Question: I am using LiveCharts in WPF to create a Cartesian Chart with columns. The values come from a list which in turns is populated with values from a database.
Everything works fine except I would like each column to have a different fill. It does not matter what color, just a random color for each seperate column. Also, I do not want to create a new series for each value because there are too many values.
The Mappers method from the similar question does not work for me since the example changes color according to how high the value is. I want different colors for each different axis label.
This is the part of my code where I create the series:
'''
cartesianChart.Series.Add(new ColumnSeries
{
Title = "Column Chart: ",
Fill = Brushes.CadetBlue,
Values = valuesList.AsChartValues(),
DataLabels = true,
LabelPoint = point => (point.Y).ToString(),
});
'''
This is what the chart looks like:

Any ideas would be appreciated.
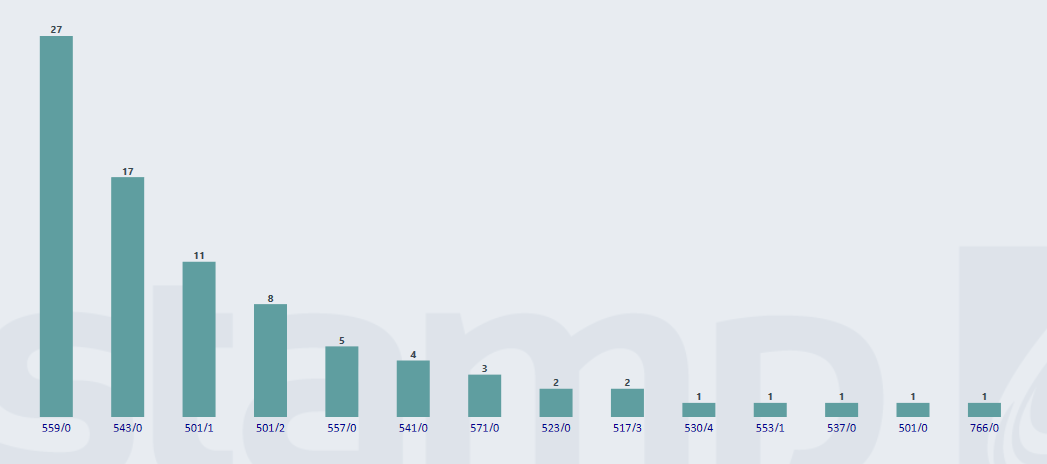
Answer: If you use a SeriesCollection in LiveCharts it will automatically assign a different color to every individual series in the collection.
For this example I have taken a snippet from one of my projects which adds multiple series and has a separate List which contains all the series names. This will loop and add each series in to the collection and add the series data and series name from the list.
'''
SeriesCollection = new LiveCharts.SeriesCollection();
List<GearedValues<long>> seriesList = new List<GearedValues<long>>();
seriesList.Add(Data1.AsGearedValues().WithQuality(Quality.Low));
seriesList.Add(Data2.AsGearedValues().WithQuality(Quality.Low));
for(int i = 0; i < seriesName.Count(); ++i)
{
SeriesCollection.Add(new GColumnSeries
{
Values = seriesList[i],
Name = seriesName[i],
Fill = System.Windows.Media.Brushes.Transparent,
StrokeThickness = 1,
PointGeometry = null,
LineSmoothness = 0,
});
}
'''
'''
SeriesCollection = new LiveCharts.SeriesCollection();
List<ChartValues<long>> seriesList = new List<ChartValues<long>>();
seriesList.Add(Data1);
seriesList.Add(Data2);
for(int i = 0; i < seriesName.Count(); ++i)
{
SeriesCollection.Add(new ColumnSeries
{
Values = seriesList[i],
Name = seriesName[i],
Fill = System.Windows.Media.Brushes.Transparent,
StrokeThickness = 1,
PointGeometry = null,
LineSmoothness = 0,
});
}
'''
The SeriesCollection colors are preset for each series in the collection, however these default colors can be modified.